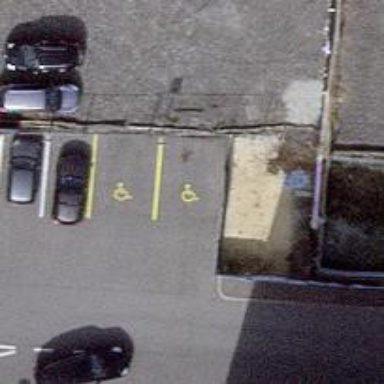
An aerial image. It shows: Disabled parking space.